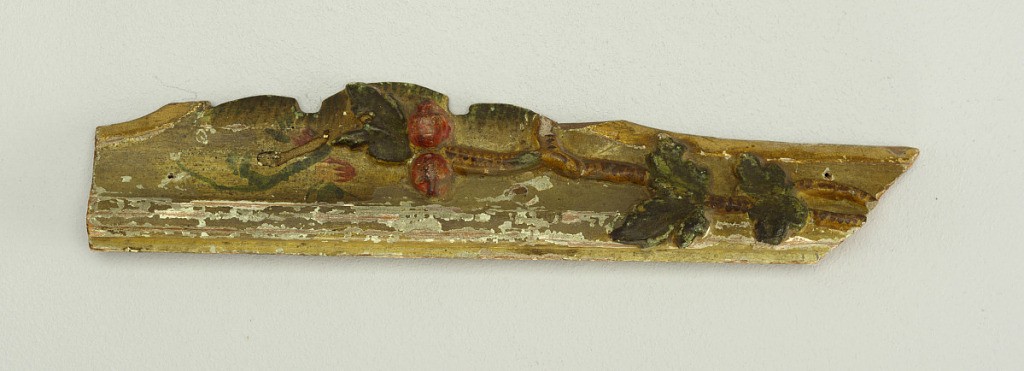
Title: Fragment
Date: ca. 1750
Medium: wood, painted and gilded
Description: Portion of a carved Venetian moulding, painted cream, green and red; flowers and fruit with running foliage.  Scrolled edge.